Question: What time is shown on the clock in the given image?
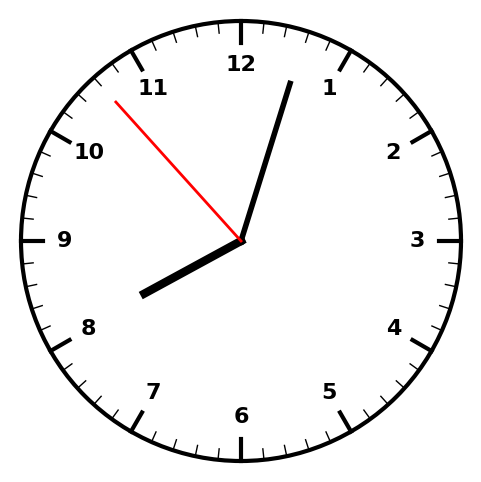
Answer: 08:02:53